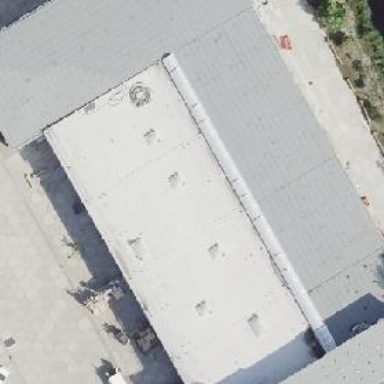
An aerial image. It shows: Hardware shop.